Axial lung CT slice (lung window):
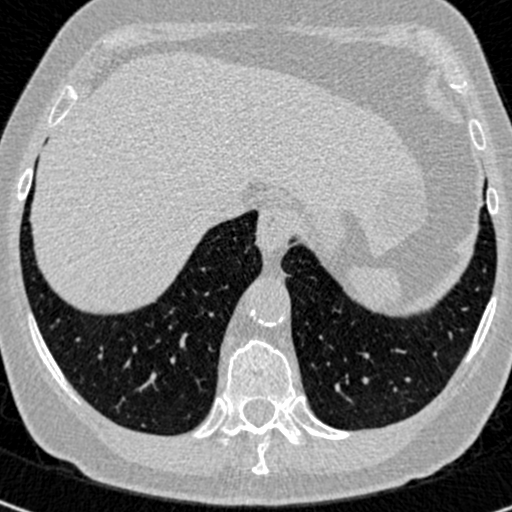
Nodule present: no